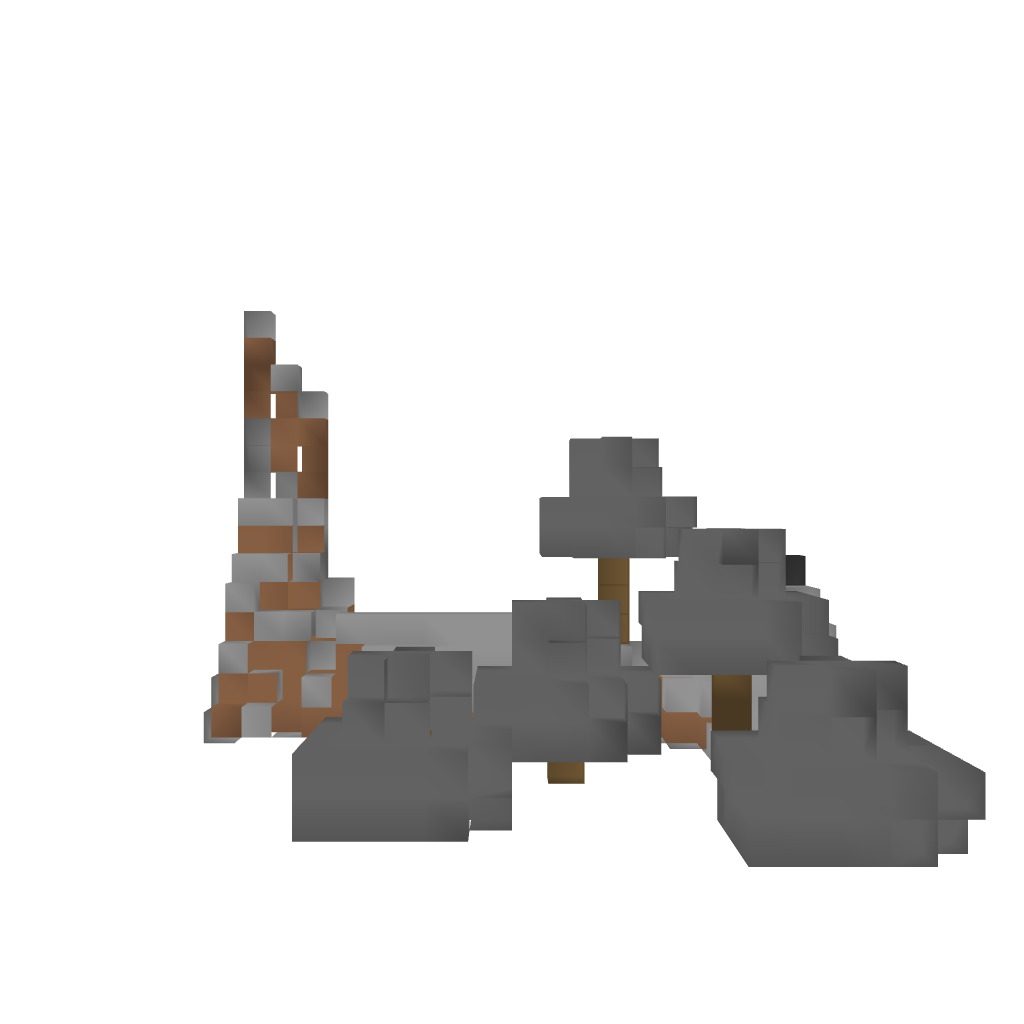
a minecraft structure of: Force a modern house made by Webisod